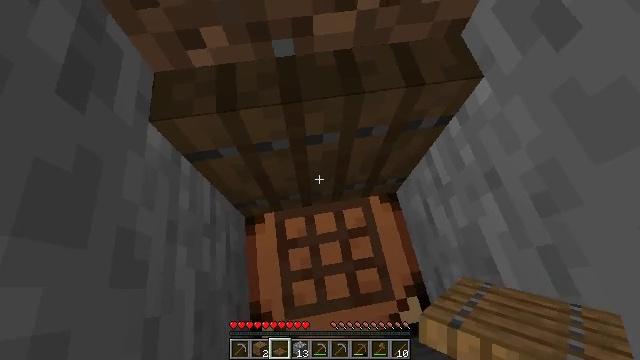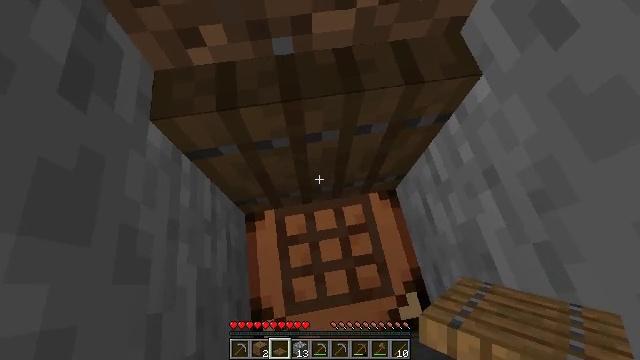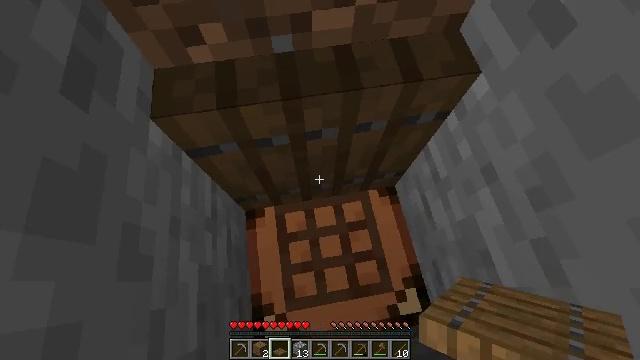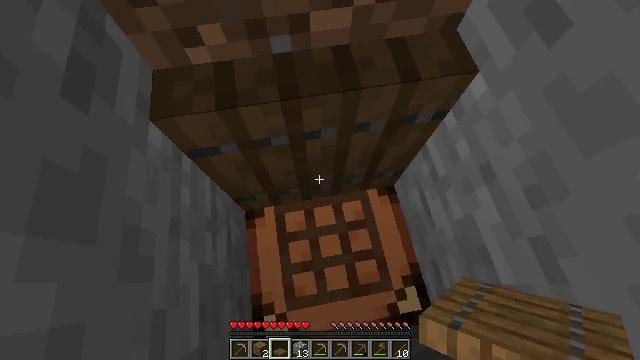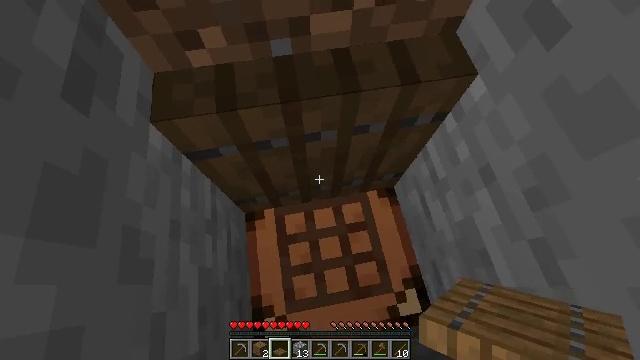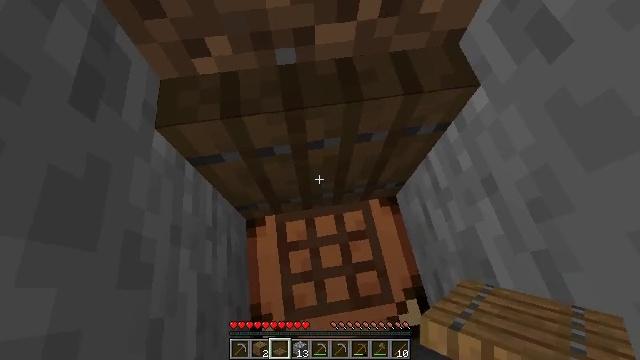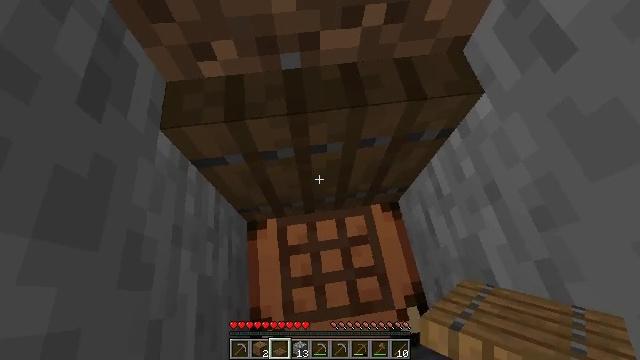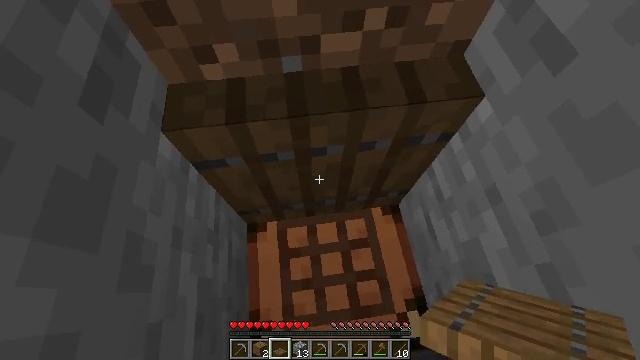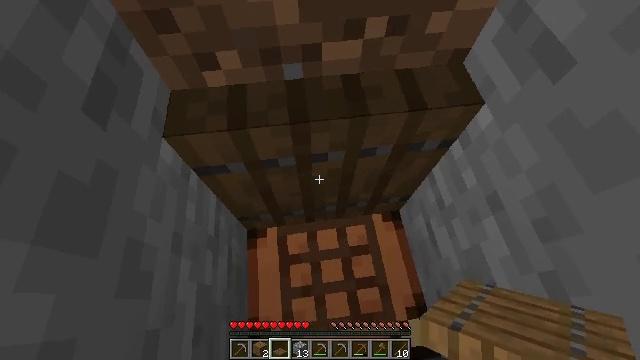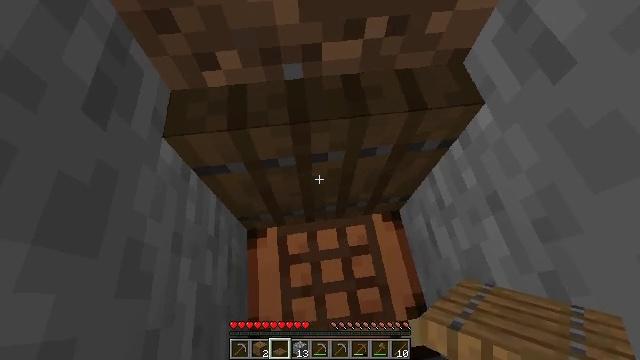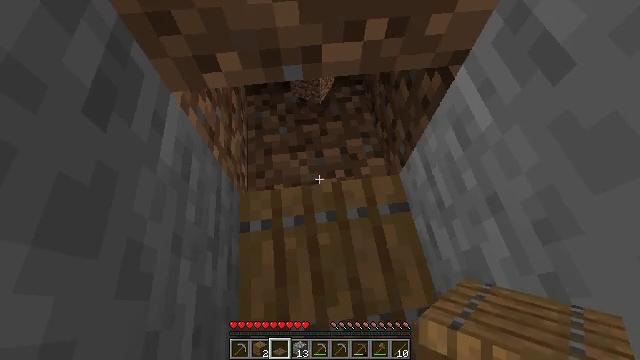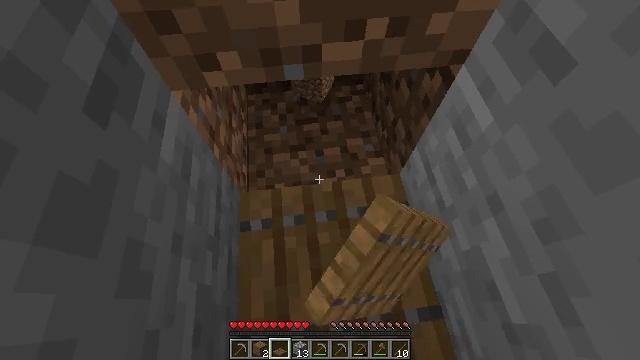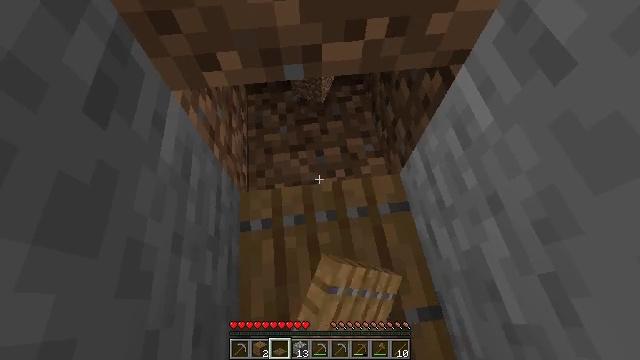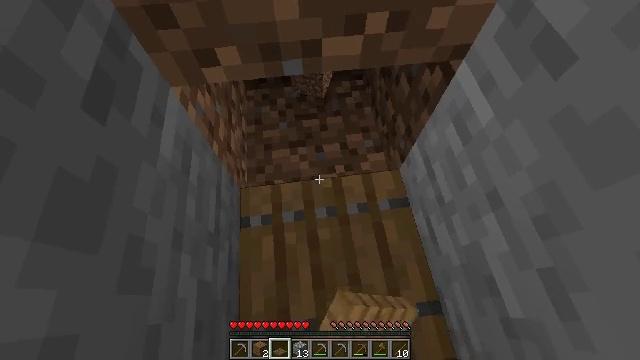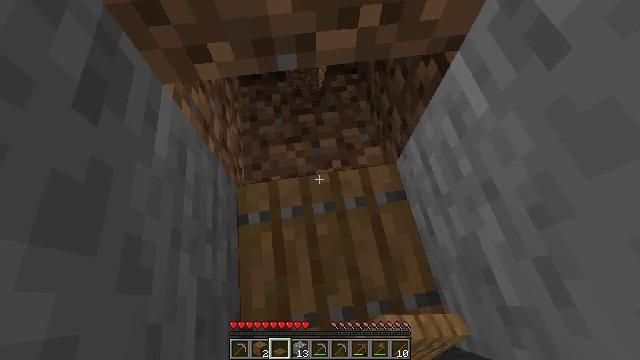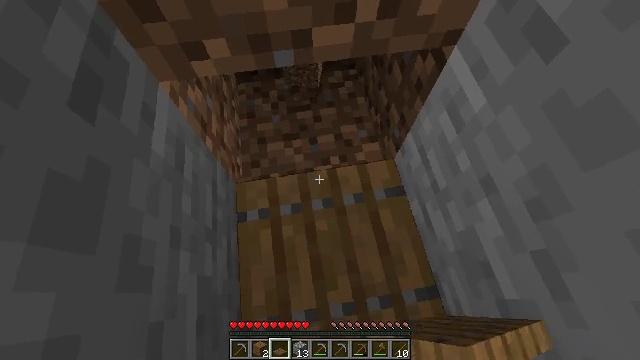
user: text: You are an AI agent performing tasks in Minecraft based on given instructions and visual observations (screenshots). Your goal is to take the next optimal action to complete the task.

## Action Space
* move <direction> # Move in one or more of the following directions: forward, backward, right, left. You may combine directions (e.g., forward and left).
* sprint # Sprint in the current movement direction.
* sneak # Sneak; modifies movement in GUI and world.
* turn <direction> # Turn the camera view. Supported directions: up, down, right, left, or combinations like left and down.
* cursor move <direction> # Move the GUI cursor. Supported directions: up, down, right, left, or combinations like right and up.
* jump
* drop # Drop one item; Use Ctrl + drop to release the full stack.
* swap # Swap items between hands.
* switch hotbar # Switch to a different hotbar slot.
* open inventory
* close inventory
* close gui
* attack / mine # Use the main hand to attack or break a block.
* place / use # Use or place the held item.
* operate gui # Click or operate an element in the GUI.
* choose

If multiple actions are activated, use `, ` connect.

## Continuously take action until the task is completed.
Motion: motion action
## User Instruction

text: Retrieve the spruce trapdoor by mining.
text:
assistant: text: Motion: no_op
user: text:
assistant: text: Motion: no_op
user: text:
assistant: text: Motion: no_op
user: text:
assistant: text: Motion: no_op
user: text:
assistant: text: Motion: turn left and up
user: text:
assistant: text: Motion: turn left
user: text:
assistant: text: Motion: no_op
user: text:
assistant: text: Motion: turn up
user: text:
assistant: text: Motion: no_op
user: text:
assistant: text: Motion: use / place
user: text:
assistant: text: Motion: use / place
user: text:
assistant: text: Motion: use / place
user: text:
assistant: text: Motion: use / place
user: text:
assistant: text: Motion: turn right and down
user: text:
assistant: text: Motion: no_op
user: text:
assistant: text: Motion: turn down
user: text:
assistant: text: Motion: turn down
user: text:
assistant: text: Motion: turn down
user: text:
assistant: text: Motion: no_op
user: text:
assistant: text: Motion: no_op
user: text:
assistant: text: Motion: no_op
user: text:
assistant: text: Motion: turn right, attack / mine
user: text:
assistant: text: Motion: attack / mine
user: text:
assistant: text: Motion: attack / mine
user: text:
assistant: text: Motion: attack / mine
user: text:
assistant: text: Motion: attack / mine
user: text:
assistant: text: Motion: attack / mine
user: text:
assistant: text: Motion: attack / mine
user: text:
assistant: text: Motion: attack / mine
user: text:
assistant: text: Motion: attack / mine